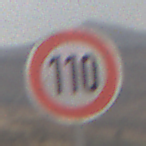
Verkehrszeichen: Geschwindigkeit110
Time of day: MorningAfternoon
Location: Outdoor (Nature)
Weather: Overcast
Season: NotSpecified
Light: Natural